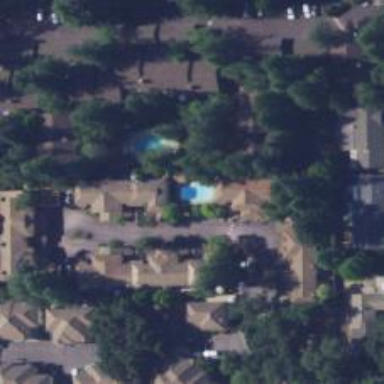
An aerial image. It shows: Swimming pool located in leisure land.